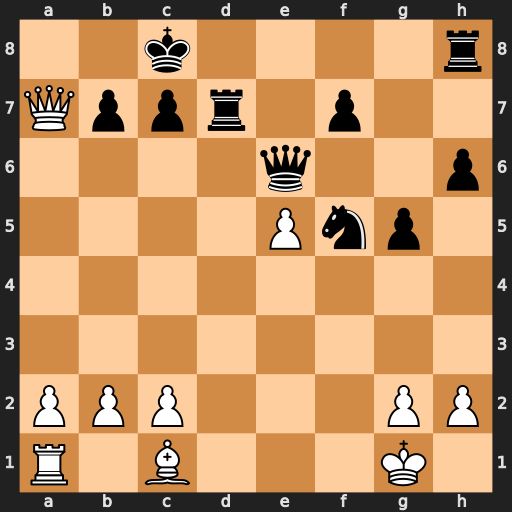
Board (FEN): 2k4r/Qppr1p2/4q2p/4Pnp1/8/8/PPP3PP/R1B3K1
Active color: w
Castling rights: -
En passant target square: -
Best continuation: Qa8#